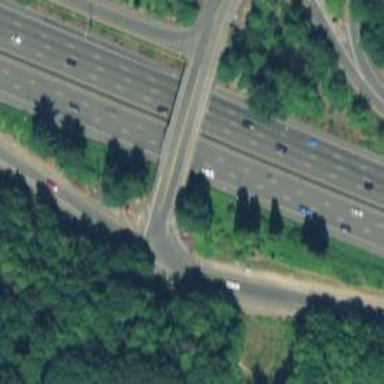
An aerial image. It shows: Asphalt motorway link.